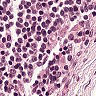
Metastatic tissue present: no